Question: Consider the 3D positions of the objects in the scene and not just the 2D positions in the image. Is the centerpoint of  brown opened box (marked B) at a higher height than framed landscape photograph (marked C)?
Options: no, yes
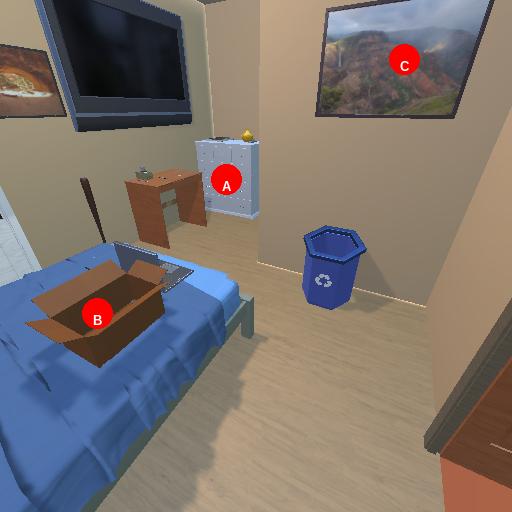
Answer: no